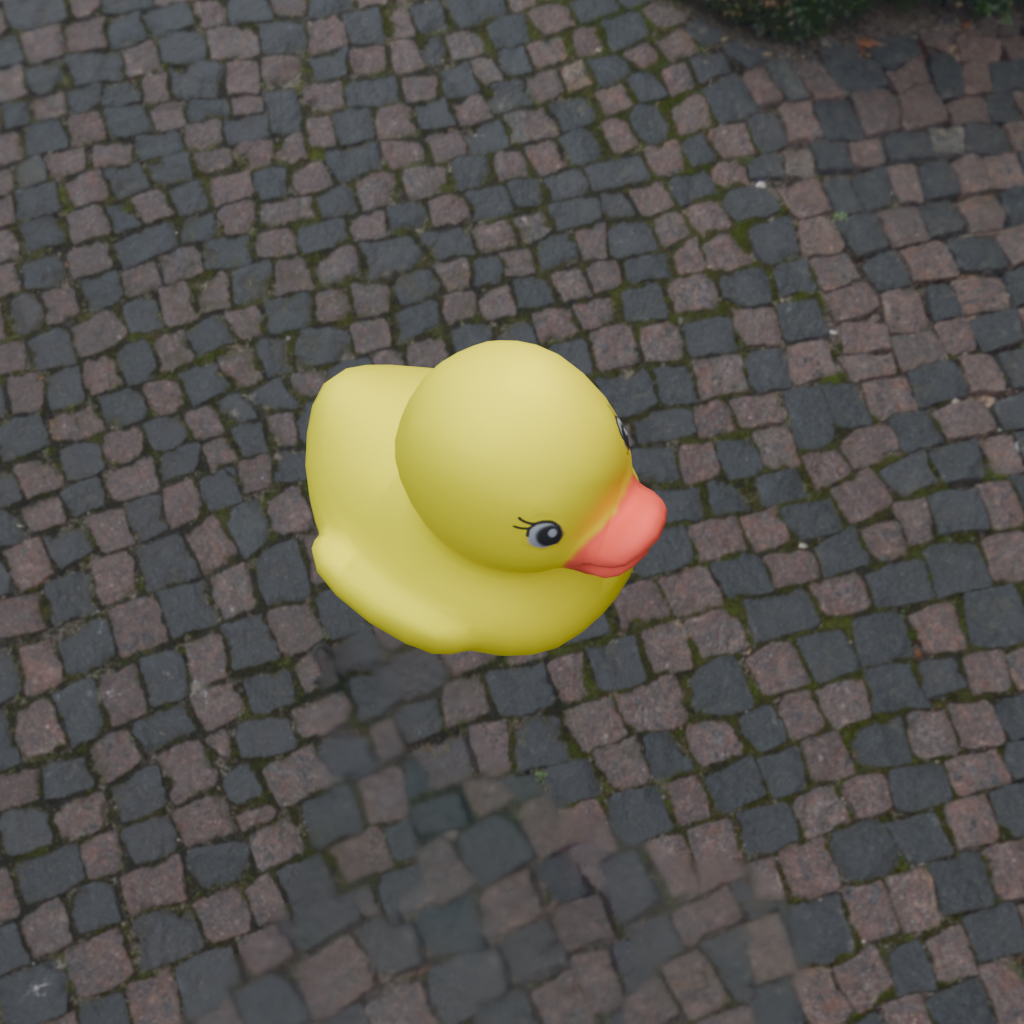
an image of a yellow rubber duck seen from <front_right_top> ourtyard with historic red brick buildings.